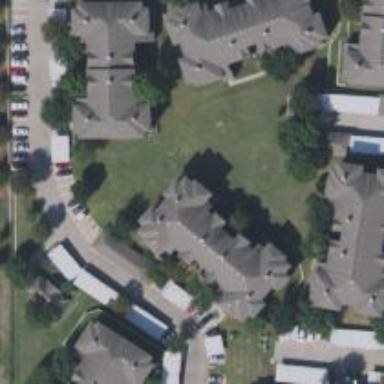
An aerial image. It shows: View of apartment building.